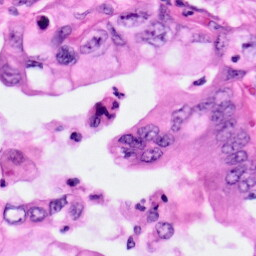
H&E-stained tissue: Pancreatic